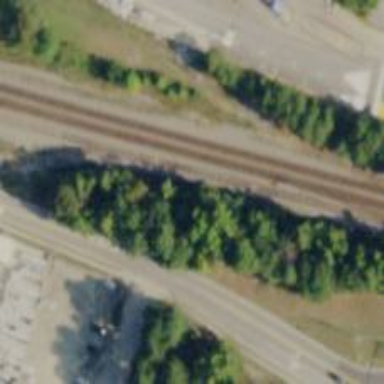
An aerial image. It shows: Railway track.